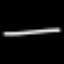
Label: line